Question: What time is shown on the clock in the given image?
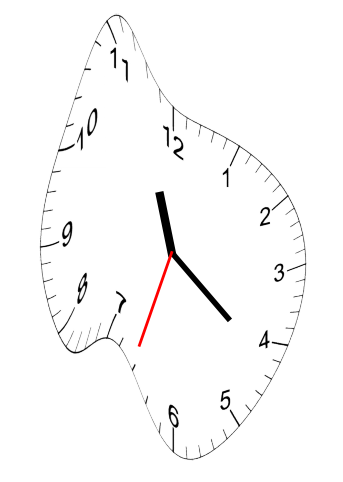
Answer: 11:21:33